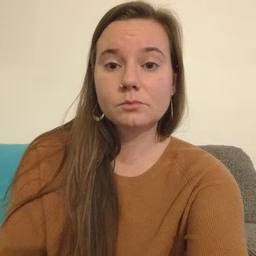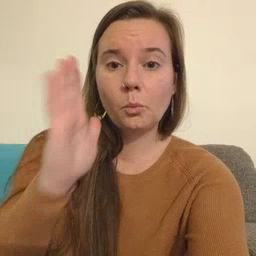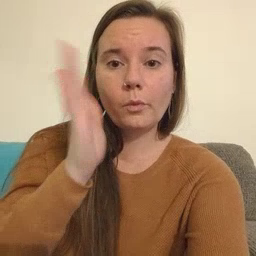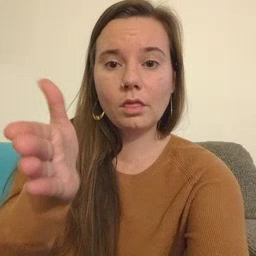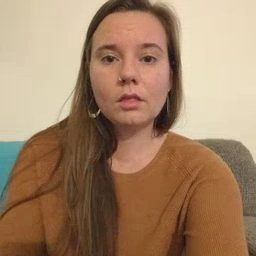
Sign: will